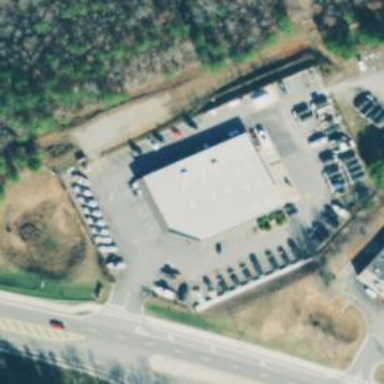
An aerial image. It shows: Retail building.